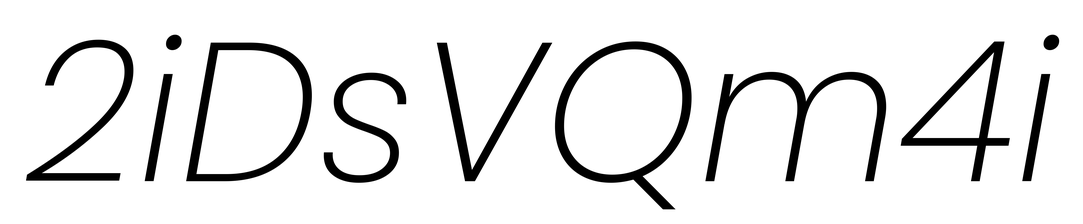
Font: Poppins-ExtraLightItalic